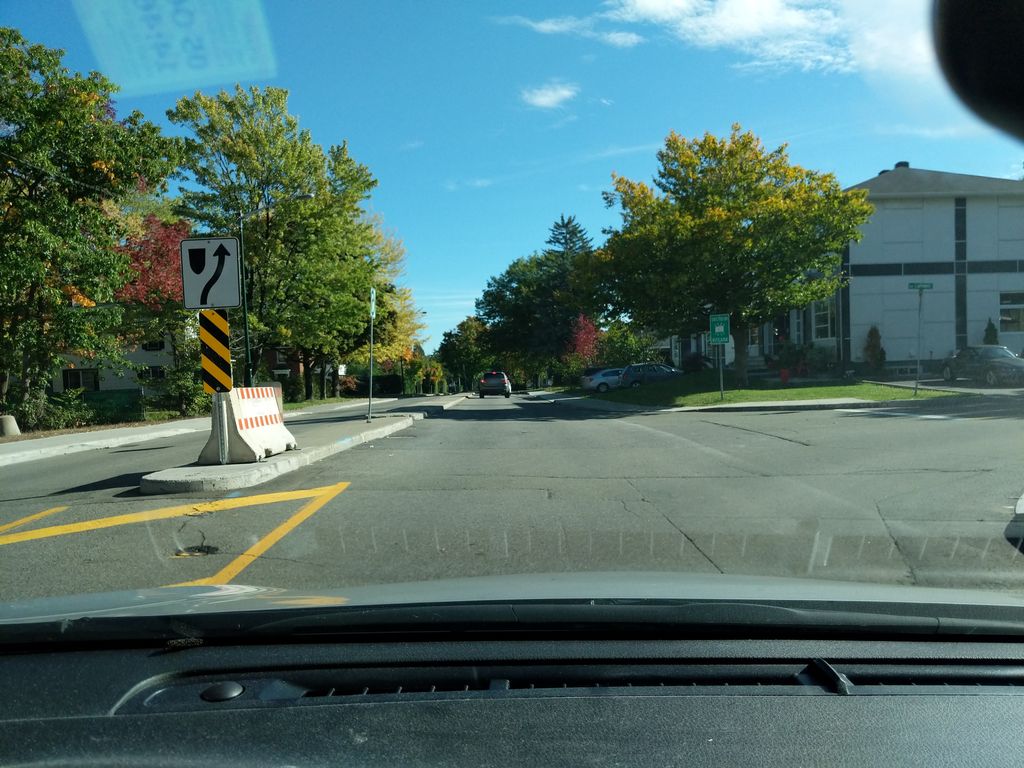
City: quebec_city